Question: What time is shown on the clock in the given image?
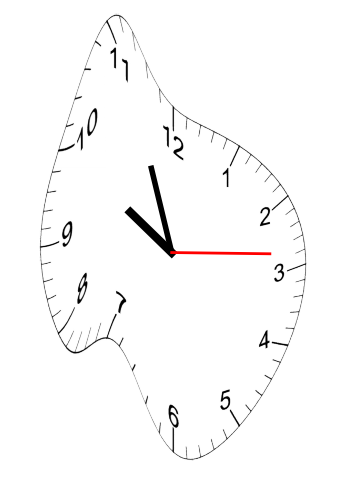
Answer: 09:56:14